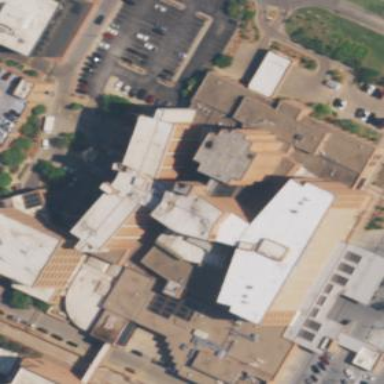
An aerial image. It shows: Building with flat roof. The building has multiple parts.